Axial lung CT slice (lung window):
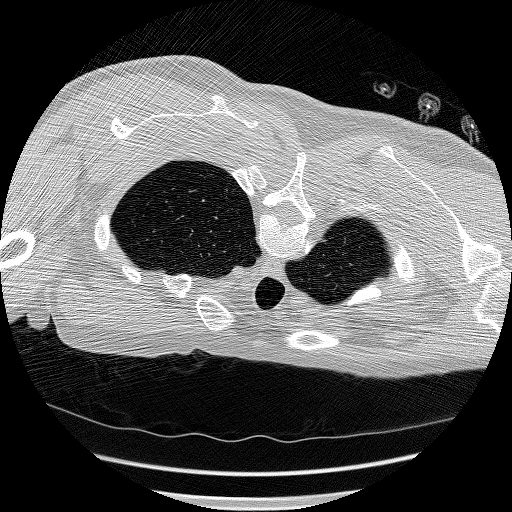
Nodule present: no